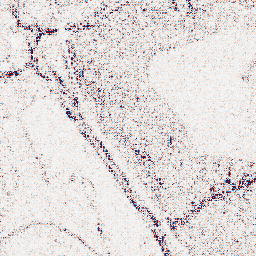
Category: wavelet
Decomposition family: wavelet_biorthogonal
Decomposition parameters: wavelet: bior3.5
level: 1
Upsampling method: quartic
Upsampling parameters: scale: 2
Upsampling scale: 2